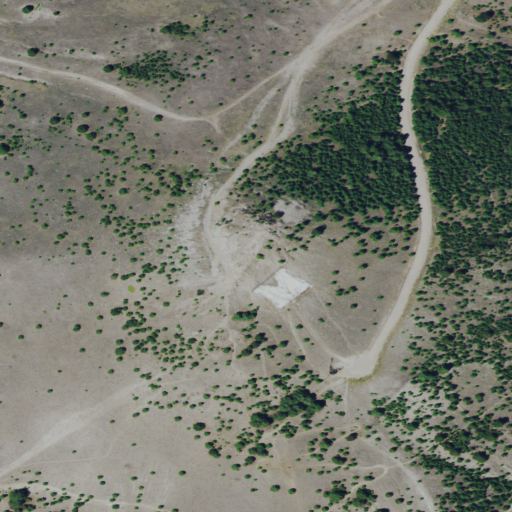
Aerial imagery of mountain in Montana named Big Butte containing shrub, open development, low intensity development, medium intensity development, grassland, evergreen forest, and high intensity development